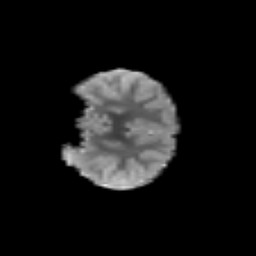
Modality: T2w
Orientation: coronal
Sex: male
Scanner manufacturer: siemens
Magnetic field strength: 3 T
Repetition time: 5 s
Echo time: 0.071 s